Question: I have Visual Studio 2012 Ultimate with update 2 and have been trying to install Visual Studio 2012 Update 3.
I have tried every thing suggested here at the following links but with out any luck
1. Visual Studio 2012 Update 3 Error
2. http://social.msdn.microsoft.com/Forums/vstudio/en-US/3fc126a0-74ab-4b6f-a924-a1222620f489/error-when-installing-vs-2012-update-3-the-pipe-is-being-closed
NOTE: I am installing from the offline installation ISO from <URL>

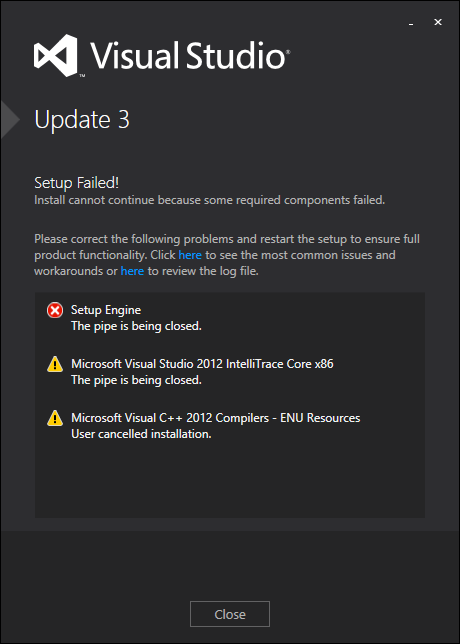
Answer: Please try the steps mentioned in this blog post: <URL>